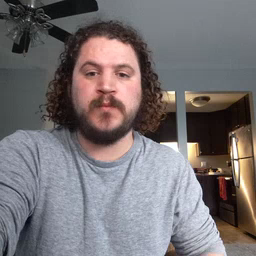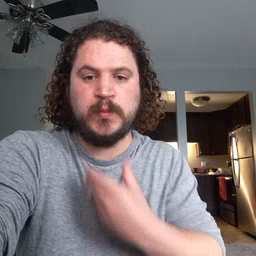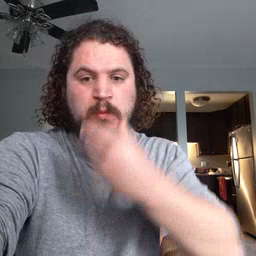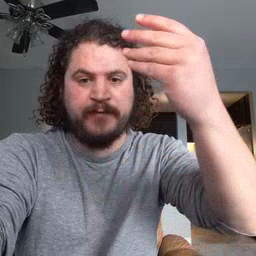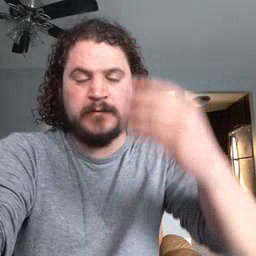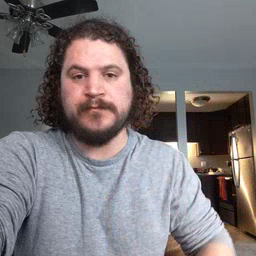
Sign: giraffe